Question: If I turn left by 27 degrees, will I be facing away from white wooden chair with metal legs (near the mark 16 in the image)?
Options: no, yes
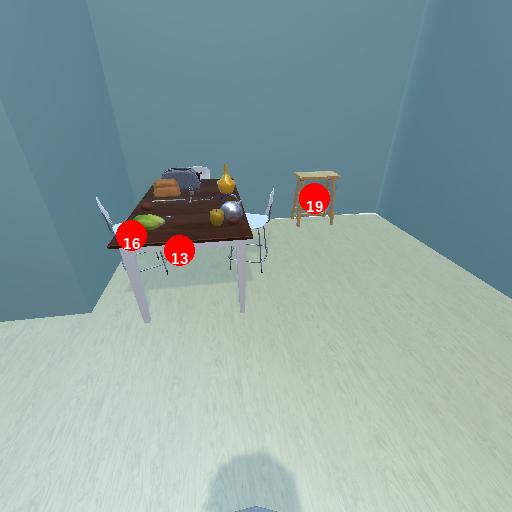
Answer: no